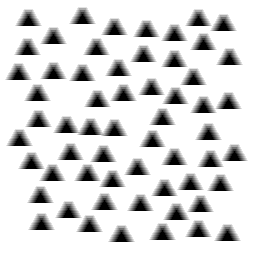
Squares: 0
Triangles: 59
Stars: 0
Total shapes: 59